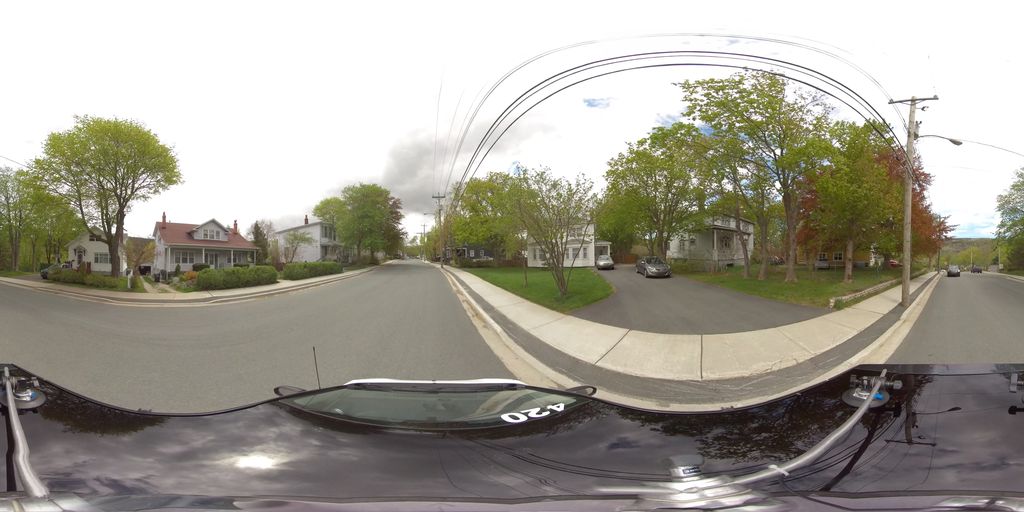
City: st_johns